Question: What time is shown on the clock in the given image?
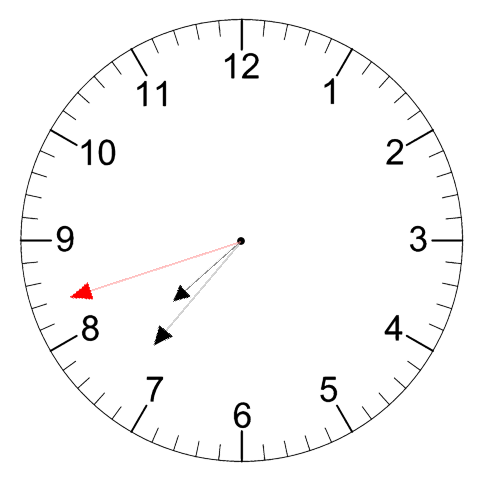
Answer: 07:36:42